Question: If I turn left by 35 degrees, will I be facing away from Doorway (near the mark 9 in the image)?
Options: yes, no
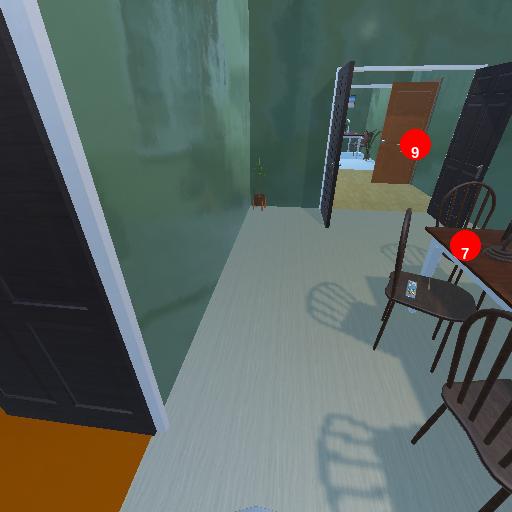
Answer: yes